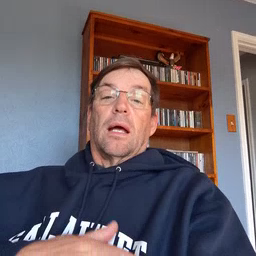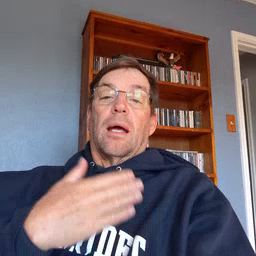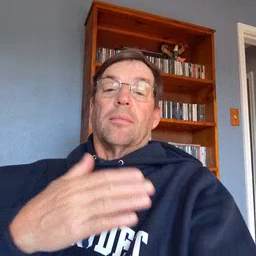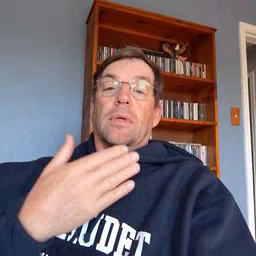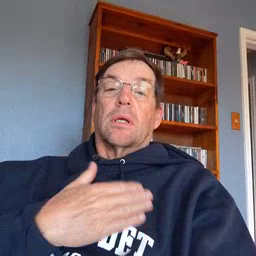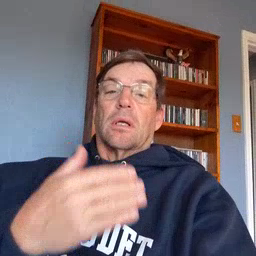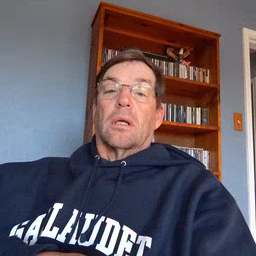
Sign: happy